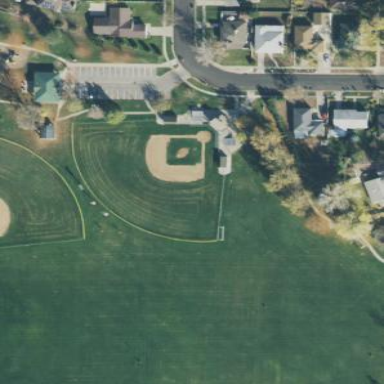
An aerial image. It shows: Grass baseball pitch for leisure and sport.